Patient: sex M, age 69
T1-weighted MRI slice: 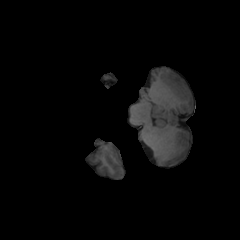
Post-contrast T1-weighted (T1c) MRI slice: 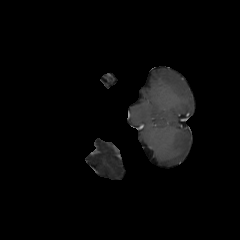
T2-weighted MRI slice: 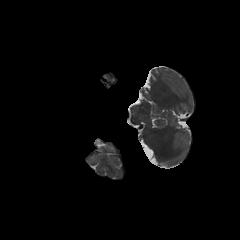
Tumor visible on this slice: no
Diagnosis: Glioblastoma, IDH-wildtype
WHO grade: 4